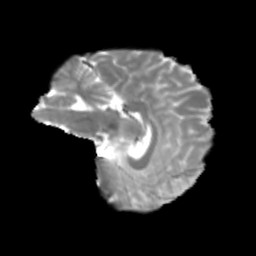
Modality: T2w
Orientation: sagittal
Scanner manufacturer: siemens
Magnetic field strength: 3 T
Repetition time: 4 s
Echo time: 0.0594 s